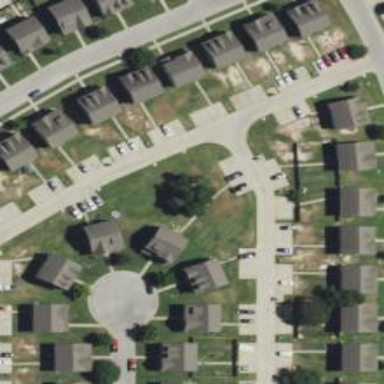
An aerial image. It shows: Neighborhood.